Interaction volume radius: 10 \u00c5
Interaction volume height: 15 \u00c5
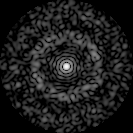
Disorder parameter: 0.8254